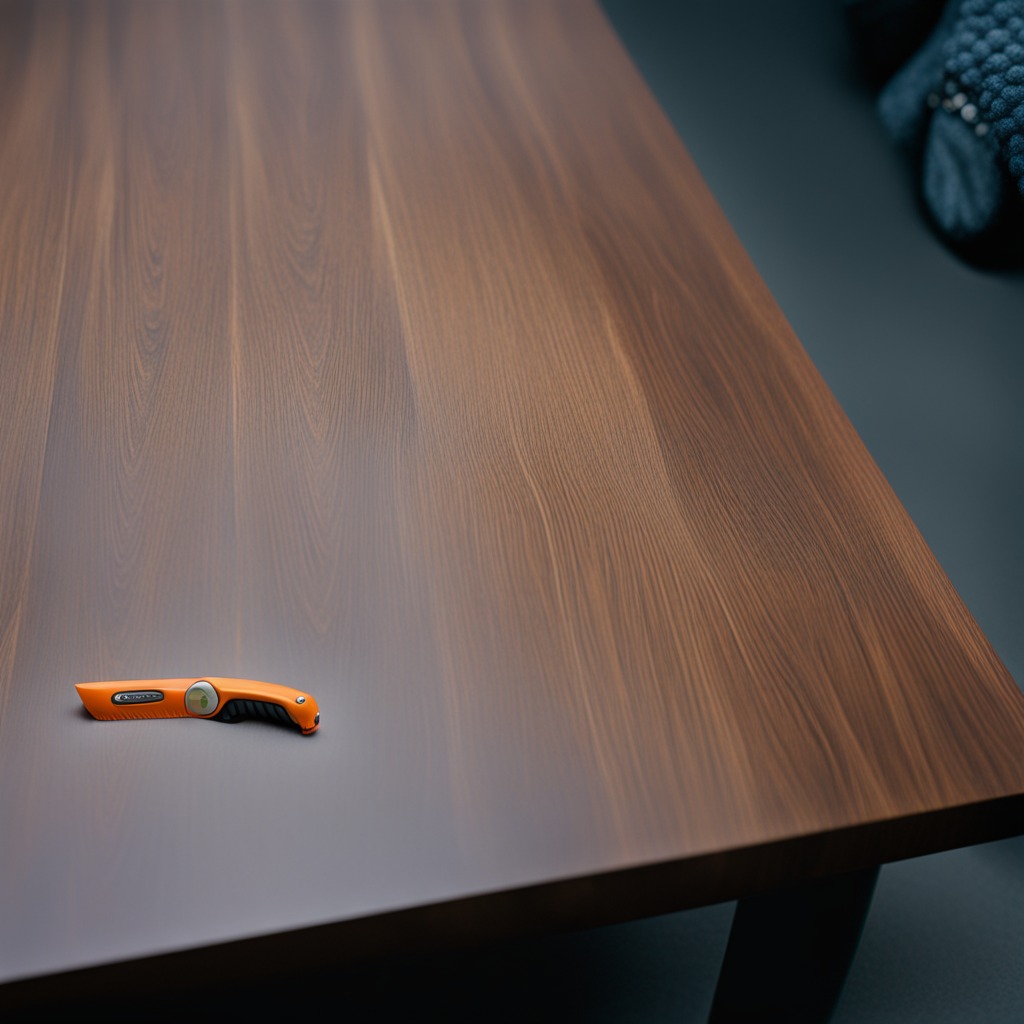
A utility knife is lying on the table.